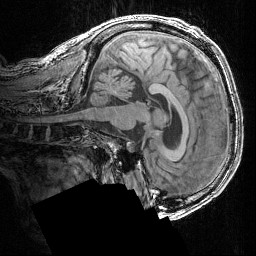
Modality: T1w
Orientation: sagittal
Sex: male
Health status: ill
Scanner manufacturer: siemens
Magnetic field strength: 3 T
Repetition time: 1.57 s
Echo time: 0.00342 s